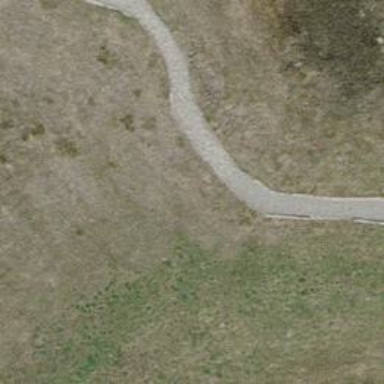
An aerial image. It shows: Sandy path.